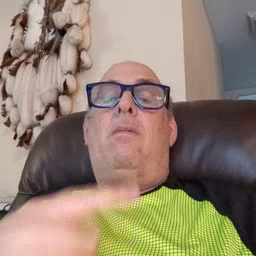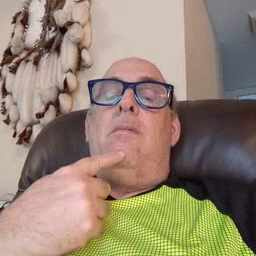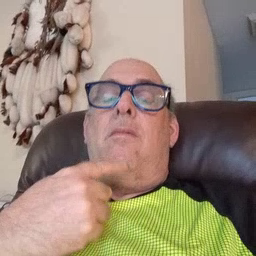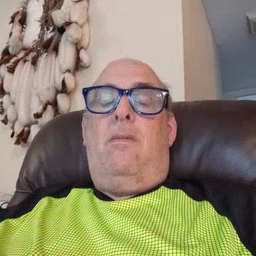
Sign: chin